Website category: sports
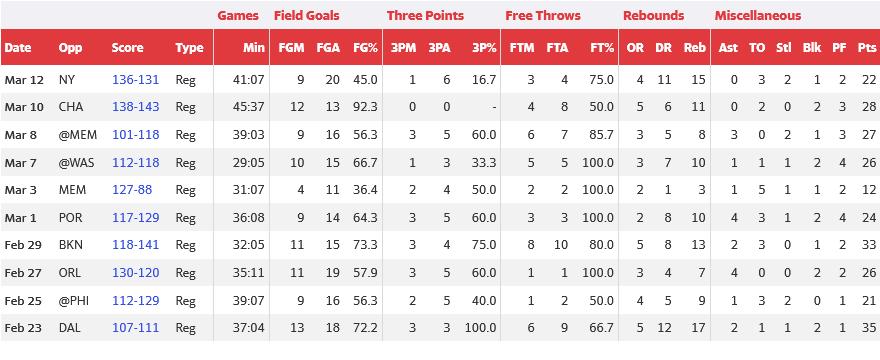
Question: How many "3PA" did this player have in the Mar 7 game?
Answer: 3

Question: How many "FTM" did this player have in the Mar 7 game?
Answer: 5

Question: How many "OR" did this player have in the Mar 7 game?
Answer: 3

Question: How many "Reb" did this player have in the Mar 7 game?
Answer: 10

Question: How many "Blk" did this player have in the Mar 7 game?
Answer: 2

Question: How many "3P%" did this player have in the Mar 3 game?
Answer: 50.0

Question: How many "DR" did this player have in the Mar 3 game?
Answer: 1

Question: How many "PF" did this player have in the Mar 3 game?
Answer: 2

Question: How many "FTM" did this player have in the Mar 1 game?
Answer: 3

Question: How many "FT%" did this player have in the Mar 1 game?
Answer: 100.0

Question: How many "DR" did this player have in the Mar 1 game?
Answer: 8

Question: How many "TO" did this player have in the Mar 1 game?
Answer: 3

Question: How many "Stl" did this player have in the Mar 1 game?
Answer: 1

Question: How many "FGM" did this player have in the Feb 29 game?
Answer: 11

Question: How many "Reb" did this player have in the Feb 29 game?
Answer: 13

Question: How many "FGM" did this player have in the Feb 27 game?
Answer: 11

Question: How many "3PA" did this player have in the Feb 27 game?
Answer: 5

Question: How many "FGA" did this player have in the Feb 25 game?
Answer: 16

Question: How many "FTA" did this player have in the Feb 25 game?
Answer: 2

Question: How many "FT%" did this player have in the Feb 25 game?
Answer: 50.0

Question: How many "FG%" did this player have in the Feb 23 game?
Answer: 72.2

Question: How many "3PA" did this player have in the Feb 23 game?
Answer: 3

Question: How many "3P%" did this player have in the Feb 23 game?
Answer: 100.0

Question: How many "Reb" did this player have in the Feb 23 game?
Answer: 17

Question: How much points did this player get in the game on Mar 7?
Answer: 26

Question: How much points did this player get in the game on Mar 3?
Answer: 12

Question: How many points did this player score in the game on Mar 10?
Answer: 28

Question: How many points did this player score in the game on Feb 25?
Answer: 21

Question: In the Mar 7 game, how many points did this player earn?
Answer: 26

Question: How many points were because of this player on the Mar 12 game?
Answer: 22

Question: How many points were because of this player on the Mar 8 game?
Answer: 27